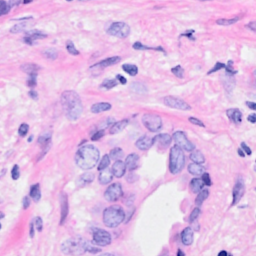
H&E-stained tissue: Breast